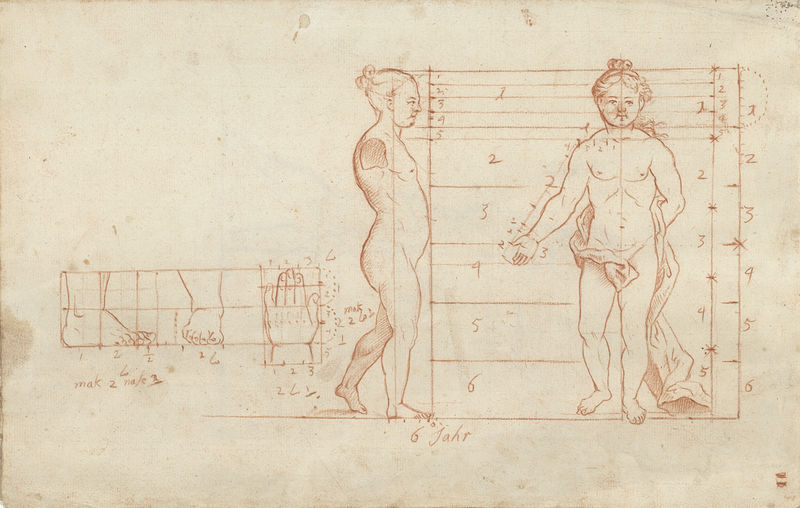
Titel: Proportiestudie van een meisje van zes jaar
Standort: Amsterdam
Institution: Rijksmuseum
Schlagwörter: akt, fuß, hand, körper, mann, nackt, mädchen, brust, finger, frau, profil, skizze, zeichnung, rot, anatomie, mensch, haare, kind, frontal, dutt, füße, schrift, studie, grafik, graphik, linien, zopf, zahlen, knöchel, alter, text, beschriftung, zahl, ziffer, proportionen, köper, zeichung, da vinci, maße, anleitung, jahre, vermessung, anatomisch, 6, maßstabsleiste, köprt, rupf, da vinic, leondardo, zeichnungentwurf, 6 jahr, 6 jahre